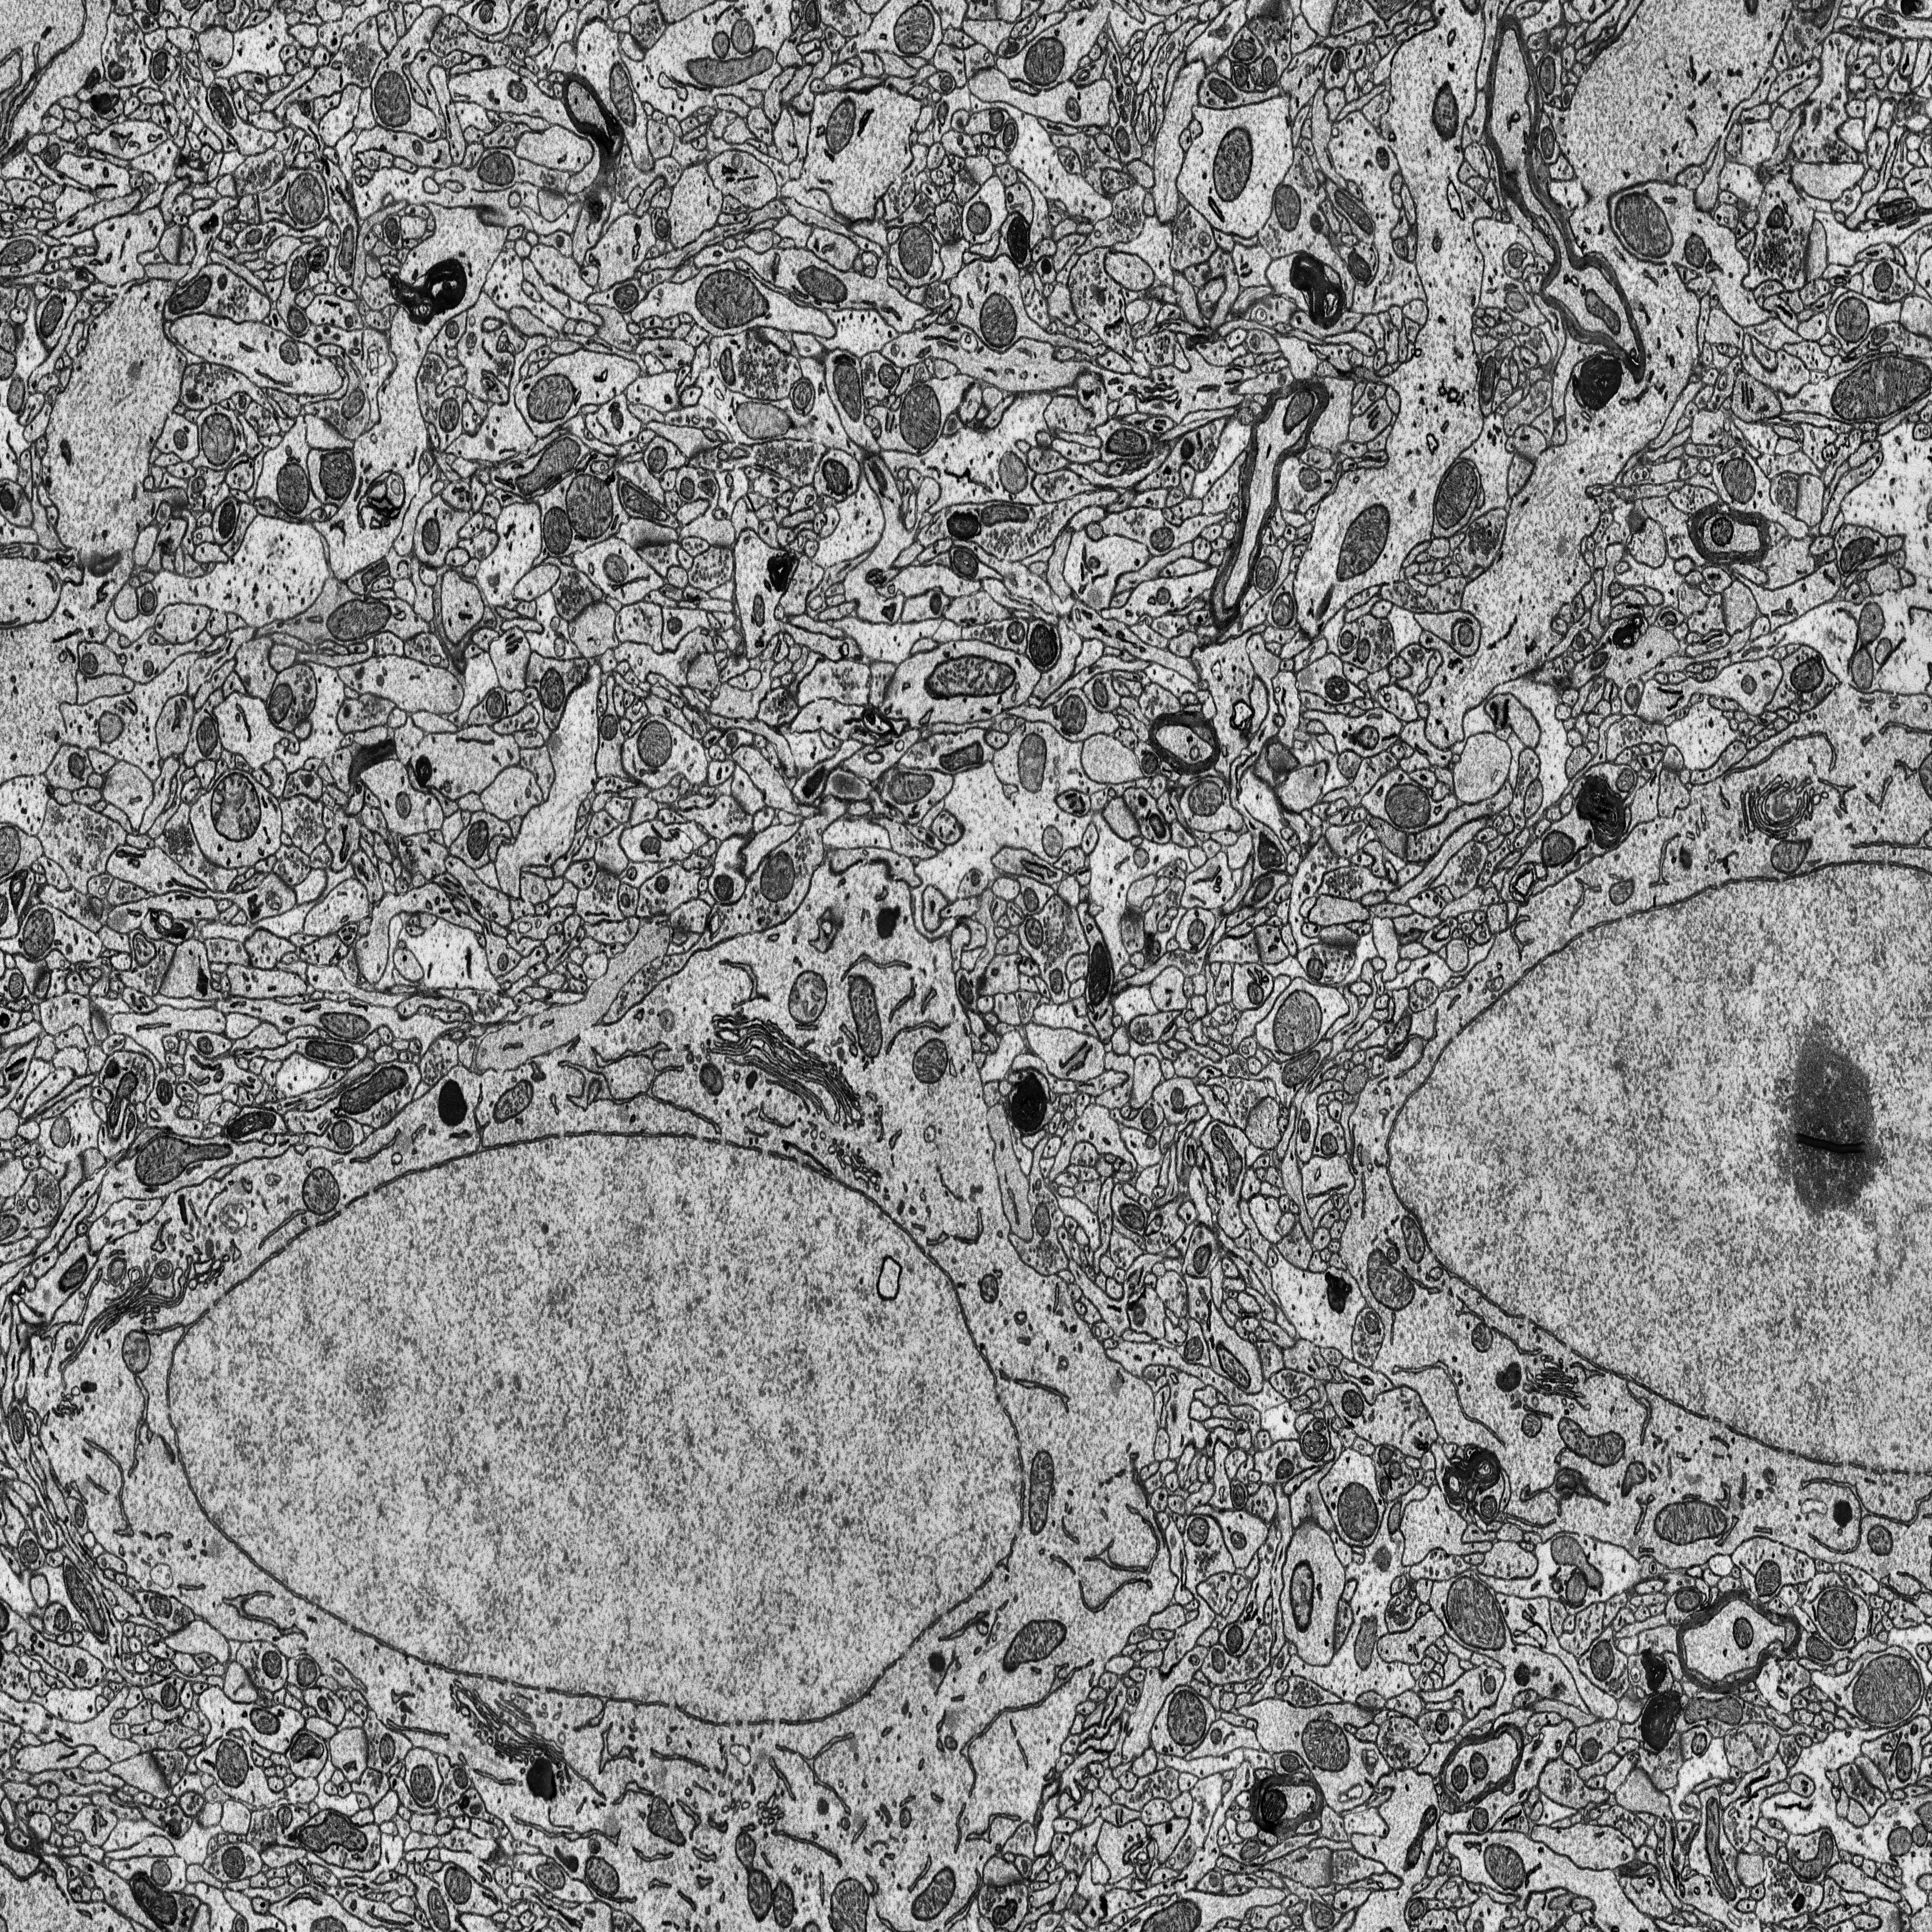
Electron microscopy slice of rat cortex tissue
Slice depth (z): 333
Mitochondria instances in slice: 365